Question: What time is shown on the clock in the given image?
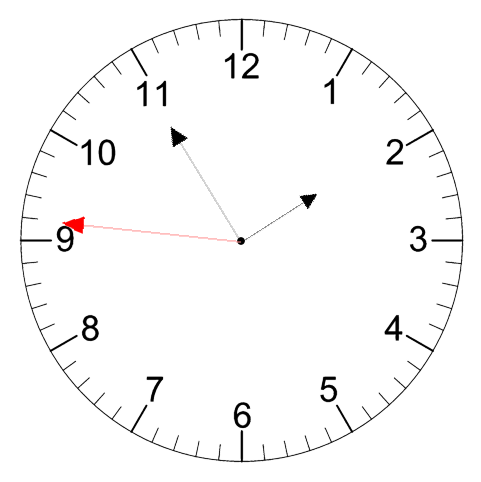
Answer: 01:54:46